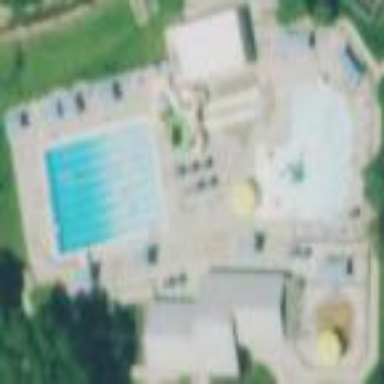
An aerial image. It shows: Sports centre specializing in swimming activities located in leisure land area.